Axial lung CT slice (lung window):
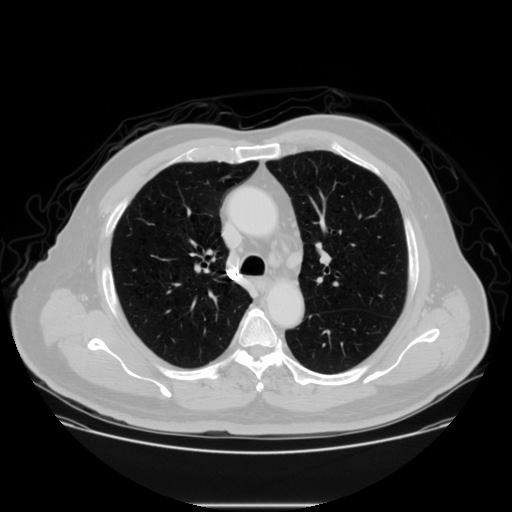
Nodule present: no